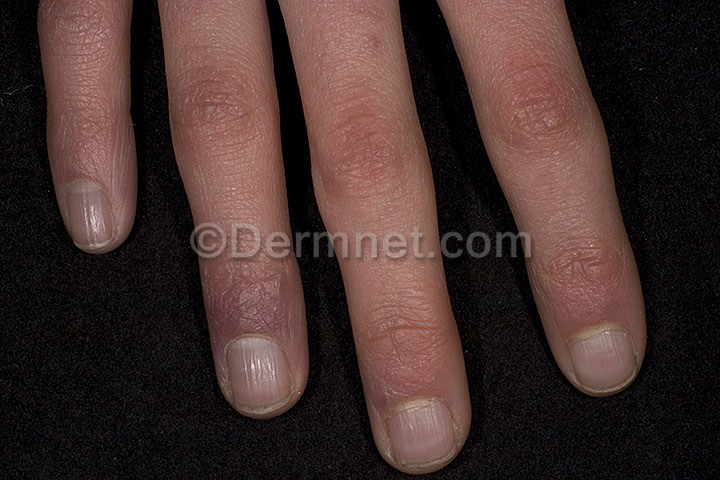
Disease: Lupus and other Connective Tissue diseases